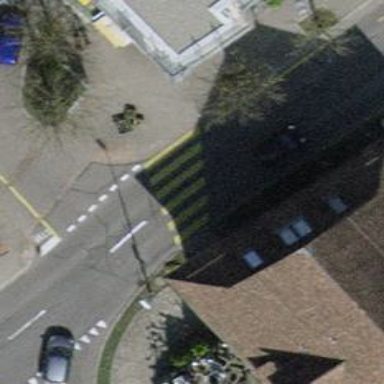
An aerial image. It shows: Zebra crossing with clear zebra markings.